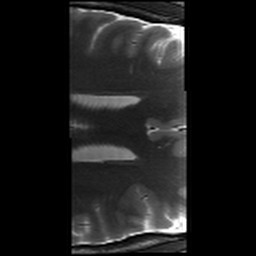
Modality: T2w
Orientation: axial
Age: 21
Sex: male
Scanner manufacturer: siemens
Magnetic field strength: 3 T
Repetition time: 8.02 s
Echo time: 0.08 s